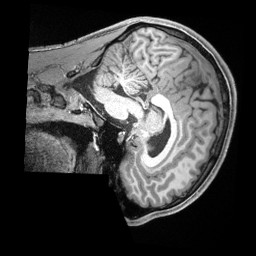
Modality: T1w
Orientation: sagittal
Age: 20
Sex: male
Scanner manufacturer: siemens
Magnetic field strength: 3 T
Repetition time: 2.4 s
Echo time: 0.00226 s